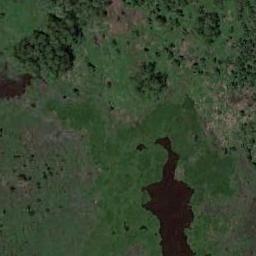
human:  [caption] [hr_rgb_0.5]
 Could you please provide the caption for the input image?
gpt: The wetland consists of green plants and water .

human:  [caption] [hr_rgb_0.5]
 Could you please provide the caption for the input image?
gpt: There are some different shapes and sizes of water around the wetlands .

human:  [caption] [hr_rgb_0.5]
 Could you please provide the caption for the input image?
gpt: There is a lake in the brown bare land in a wetland with sparse green plants on the bare land .

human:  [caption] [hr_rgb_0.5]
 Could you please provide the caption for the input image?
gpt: There are small creeks in the middle of this wetland .

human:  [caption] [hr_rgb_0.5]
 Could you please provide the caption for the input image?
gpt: There are many green areas and two lakes on the wetland .